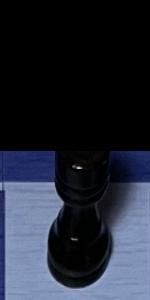
Label: Rook_Black